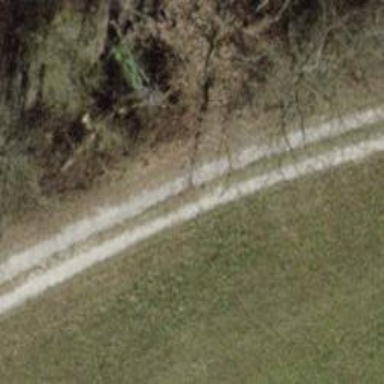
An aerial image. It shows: Pebblestone track with grade3 tracktype.